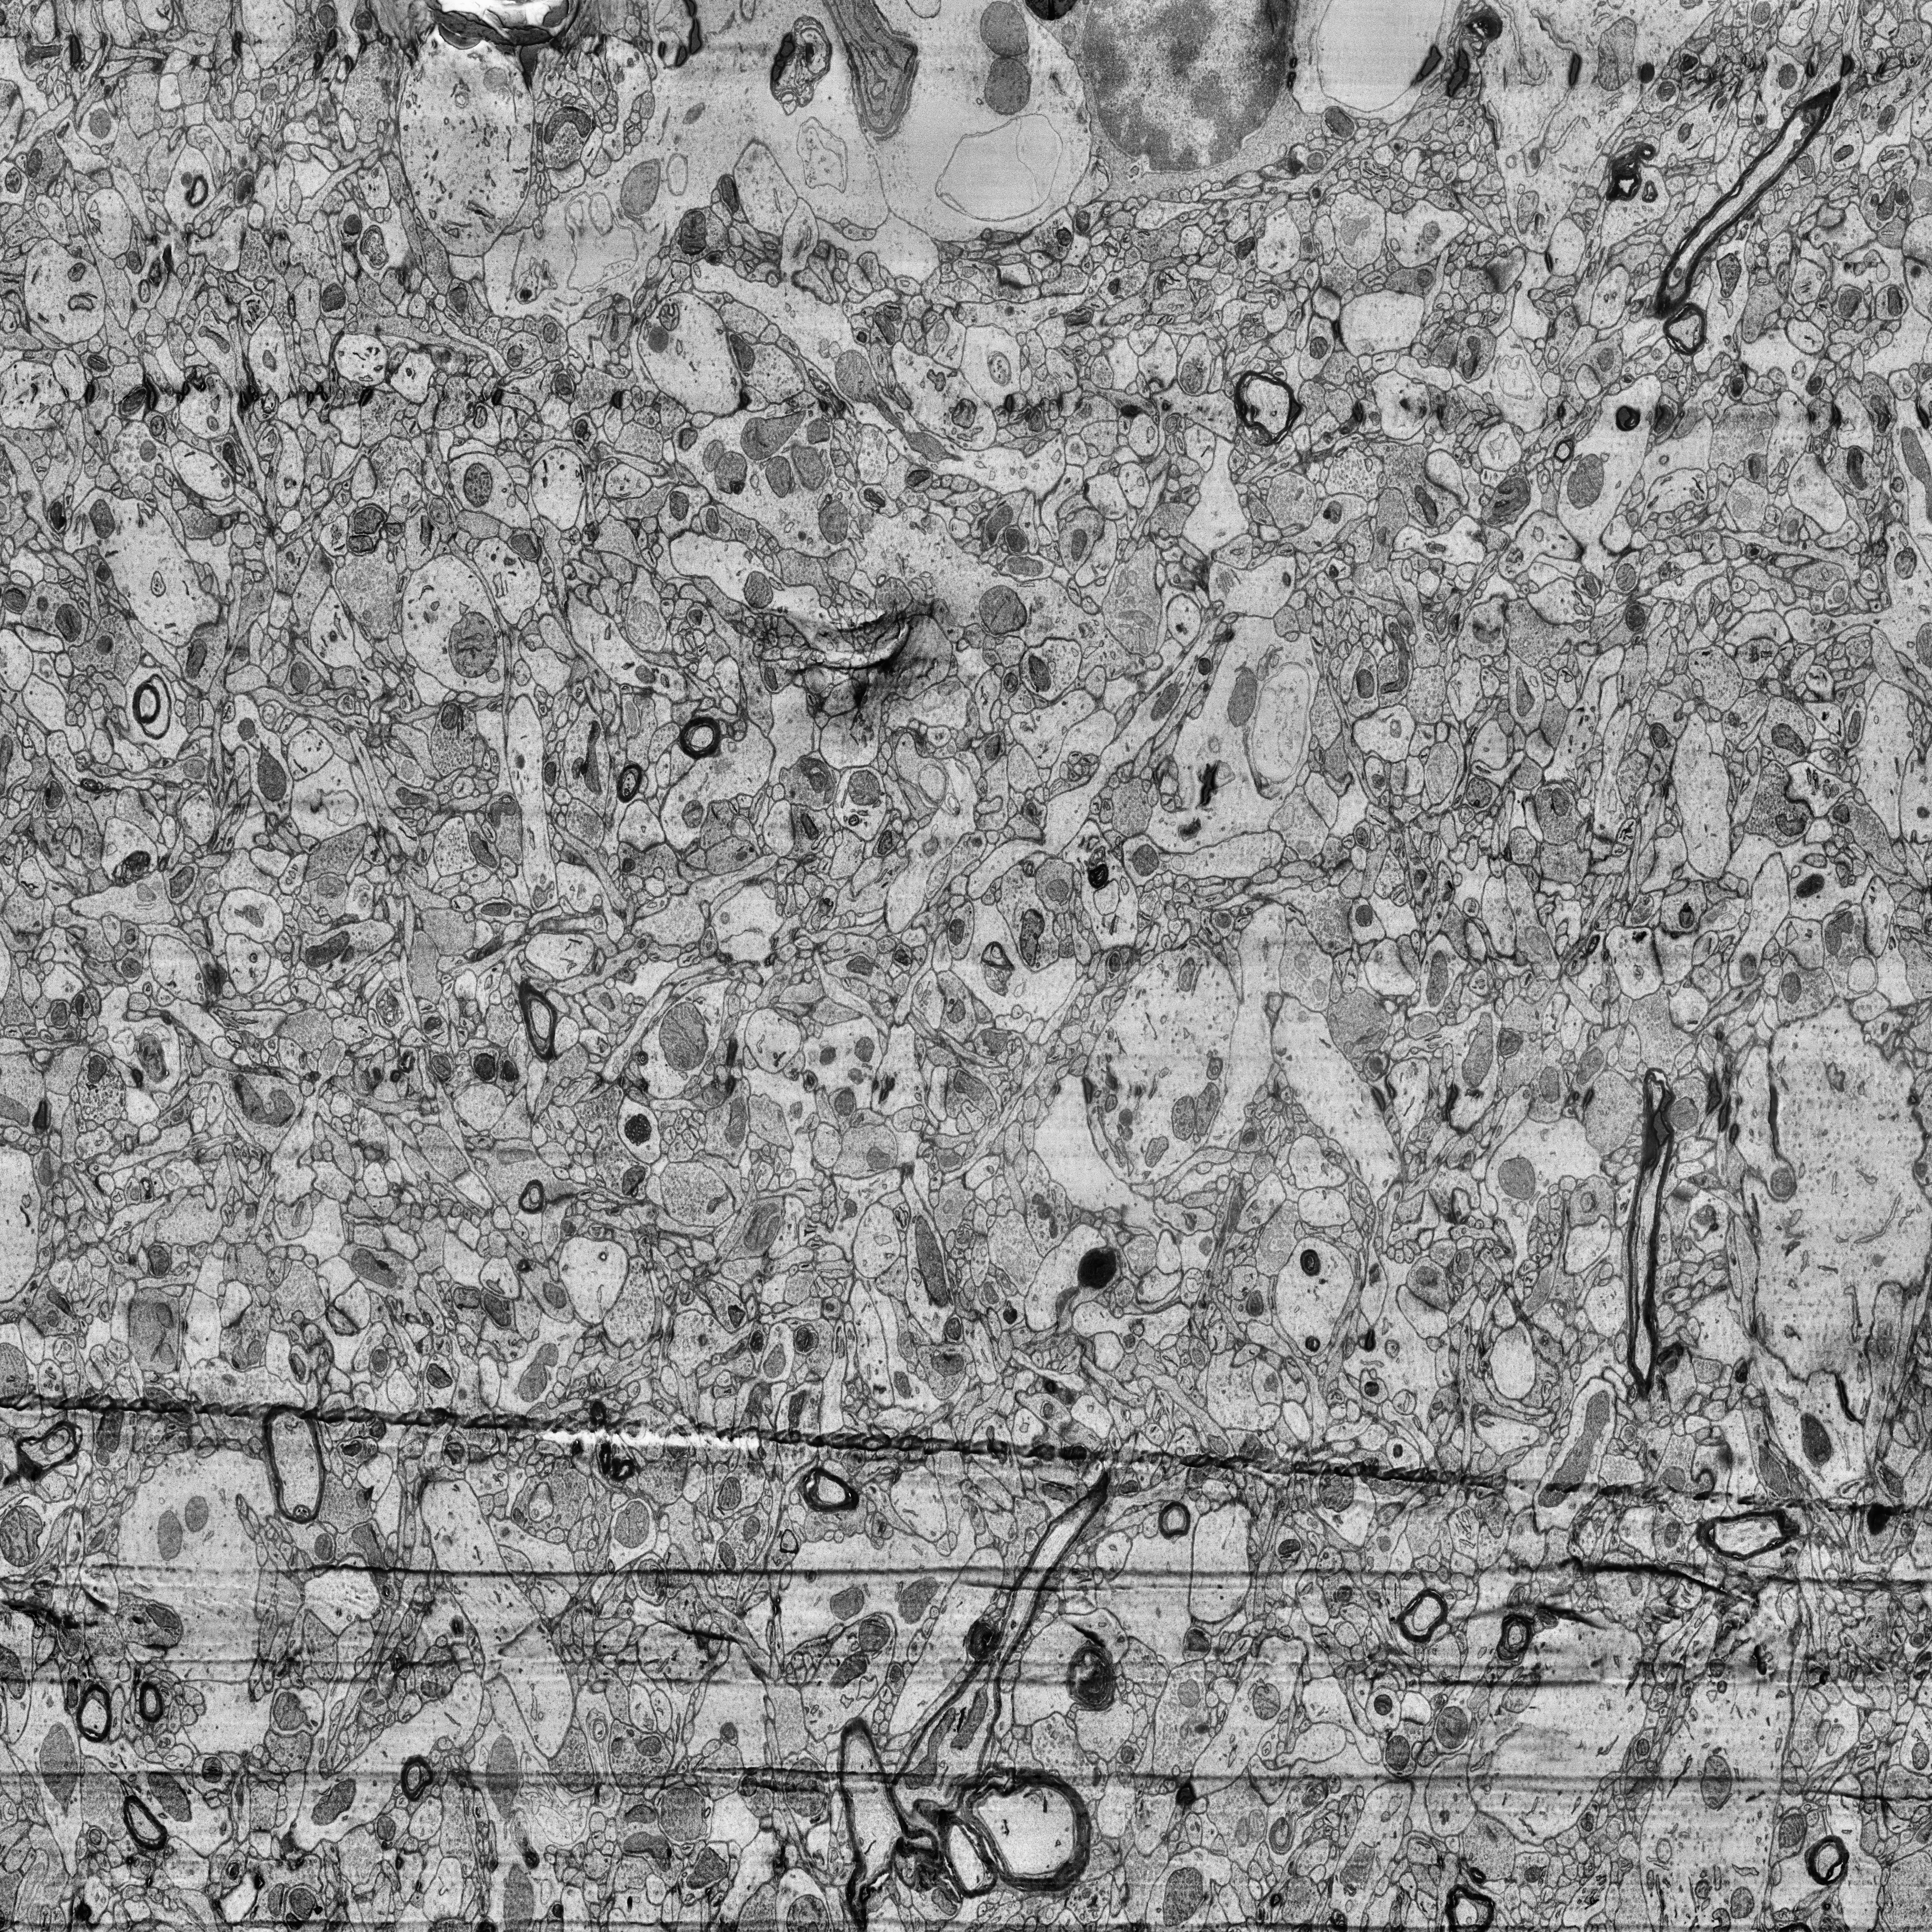
Electron microscopy slice of human cortex tissue
Slice depth (z): 145
Mitochondria instances in slice: 525